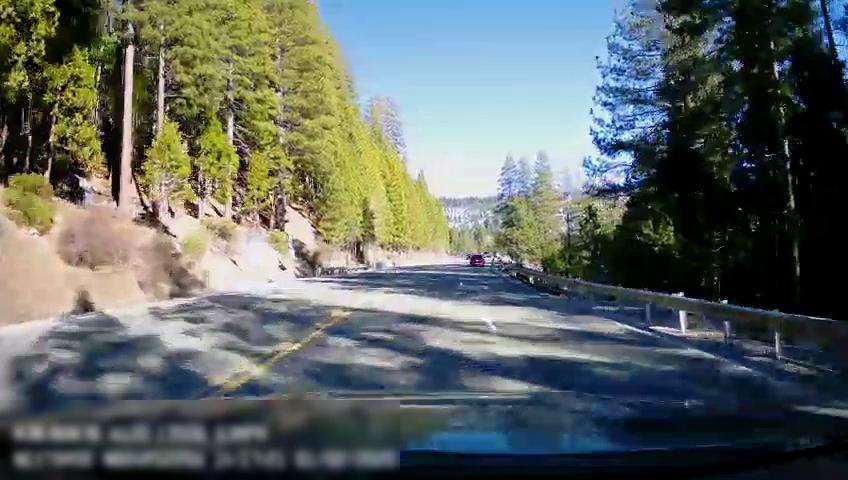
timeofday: Day
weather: Sunny
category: Drivable Space
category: Vehicles | SUV
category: Lanes | Opposite Lane
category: Lanes | Opposite Lane
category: Lanes | Current Lane
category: Lanes | Current Lane